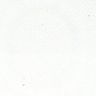
Metastatic tissue present: no